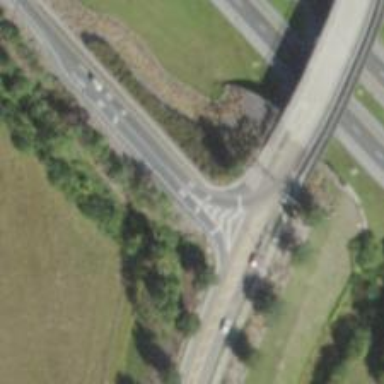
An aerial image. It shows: Asphalt motorway link with half diamond junction.